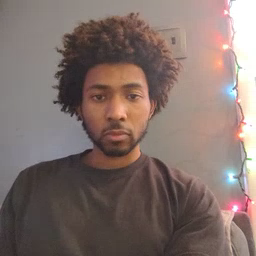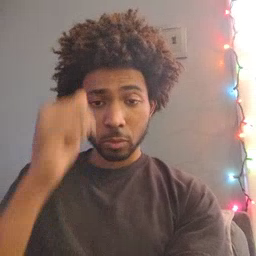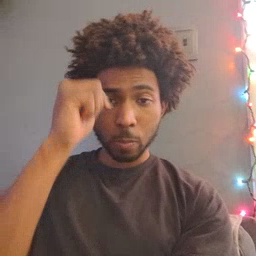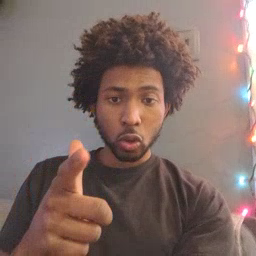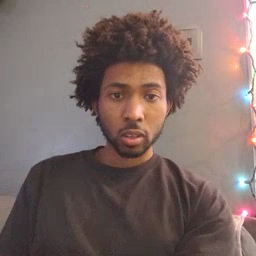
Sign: brother